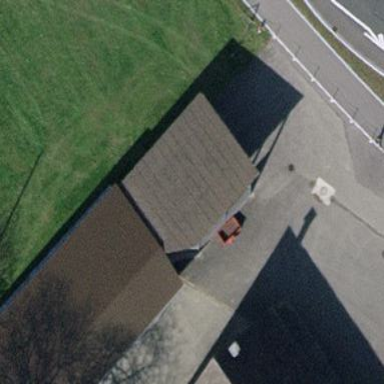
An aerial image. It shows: Shed building.